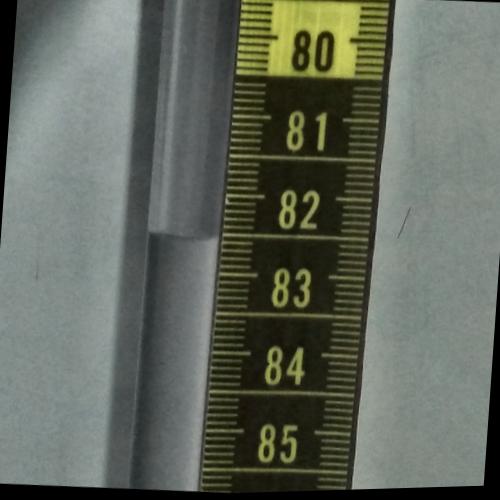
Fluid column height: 82.5 cm